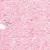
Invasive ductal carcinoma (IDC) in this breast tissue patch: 0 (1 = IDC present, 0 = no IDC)